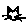
Label: cat